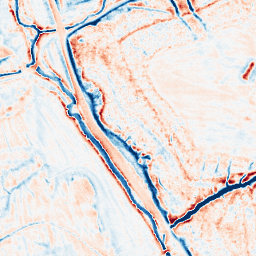
Category: edge_preserving
Decomposition family: anisotropic_diffusion
Decomposition parameters: iterations: 50
kappa: 10
gamma: 0.1
Upsampling method: sinc_blackman
Upsampling parameters: scale: 8
kernel_size: 16
Upsampling scale: 8